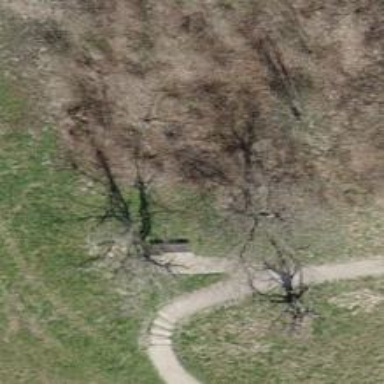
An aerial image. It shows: Bench.